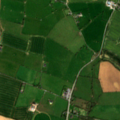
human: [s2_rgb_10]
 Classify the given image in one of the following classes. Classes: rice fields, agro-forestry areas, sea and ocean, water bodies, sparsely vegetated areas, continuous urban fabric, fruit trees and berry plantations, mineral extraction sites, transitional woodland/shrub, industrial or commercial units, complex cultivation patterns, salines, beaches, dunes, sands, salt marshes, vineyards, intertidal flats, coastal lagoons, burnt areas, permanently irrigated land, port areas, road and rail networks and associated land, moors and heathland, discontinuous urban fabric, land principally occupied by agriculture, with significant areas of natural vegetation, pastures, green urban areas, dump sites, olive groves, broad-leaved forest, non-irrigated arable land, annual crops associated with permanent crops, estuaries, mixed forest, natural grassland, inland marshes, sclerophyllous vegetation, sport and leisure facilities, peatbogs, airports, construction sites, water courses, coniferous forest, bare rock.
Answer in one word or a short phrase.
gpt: non-irrigated arable land, pastures